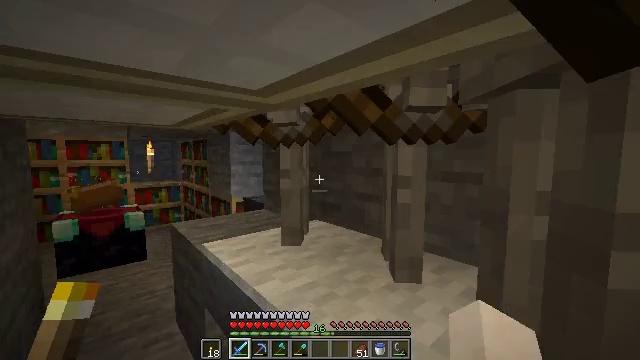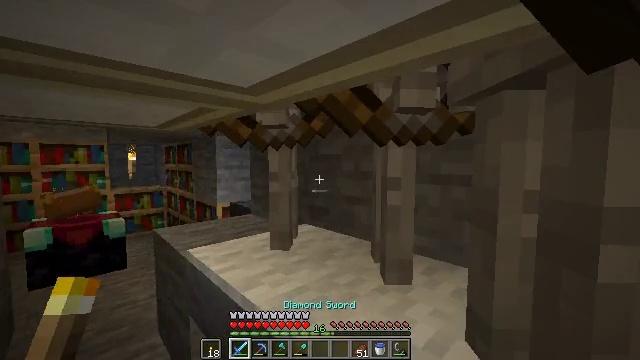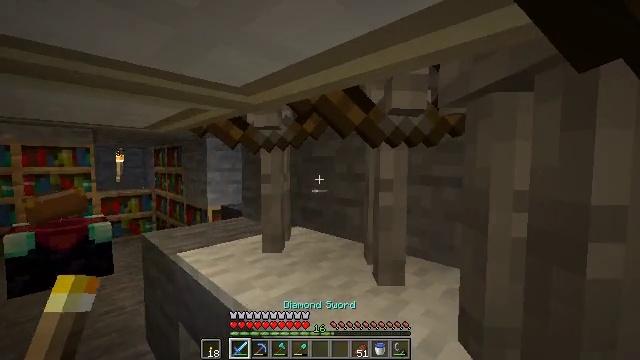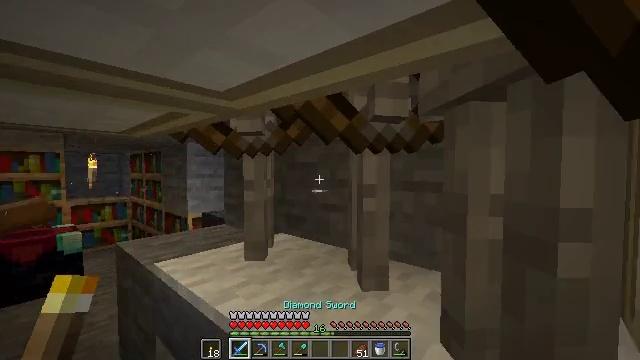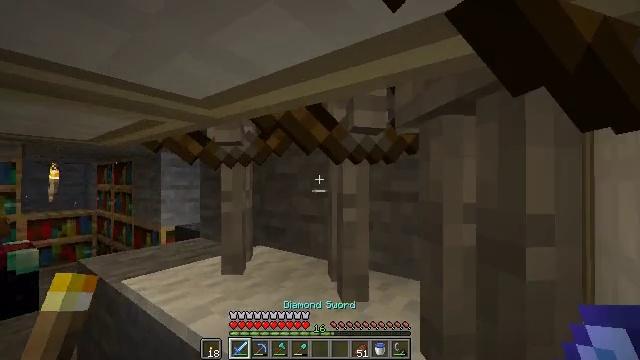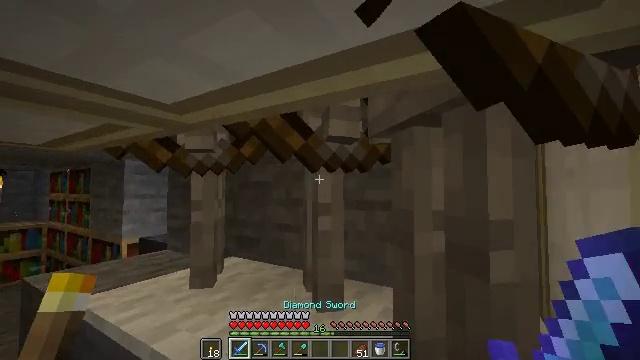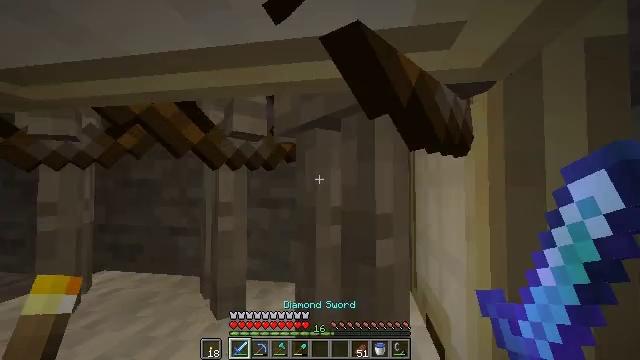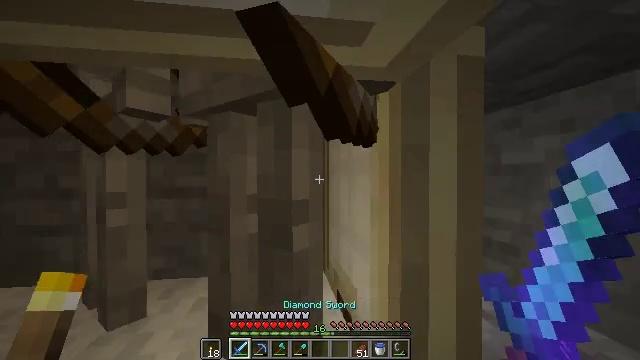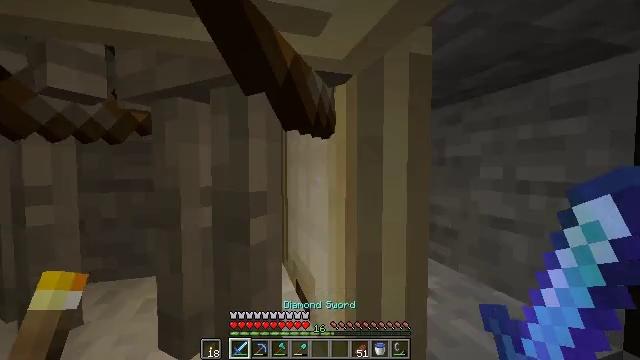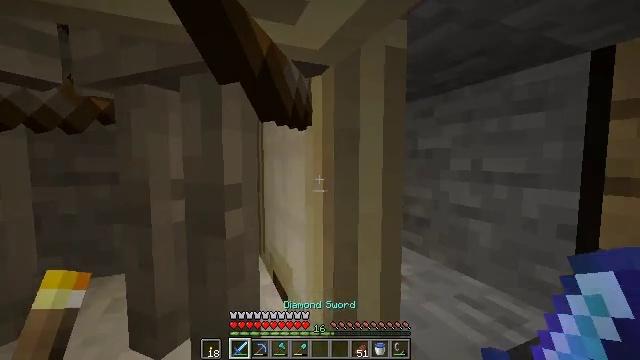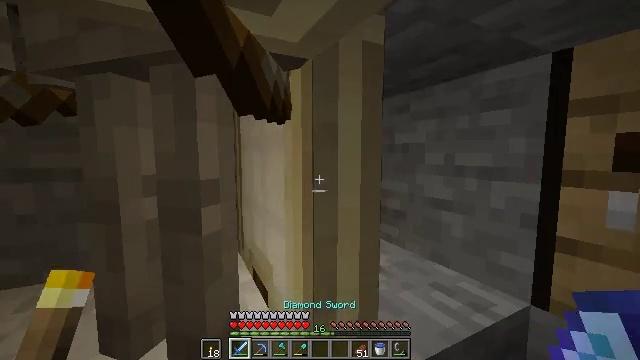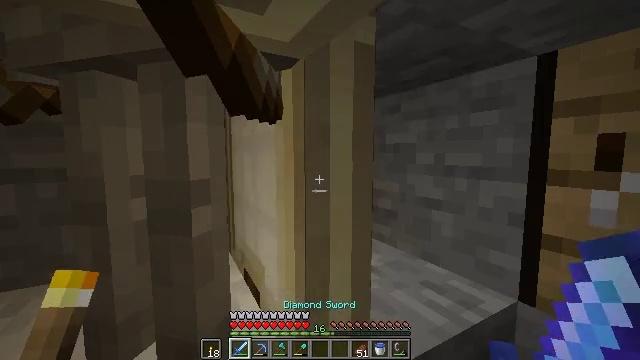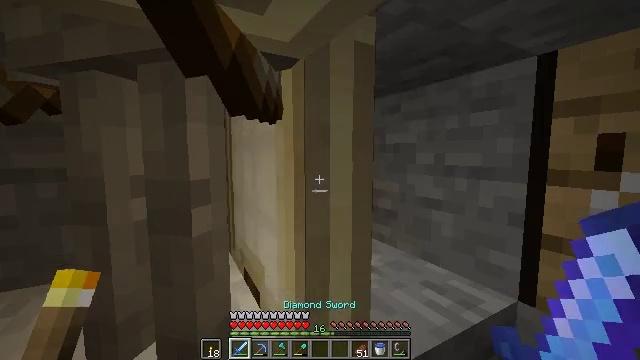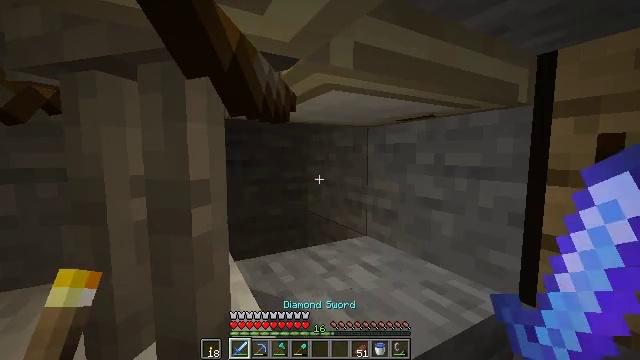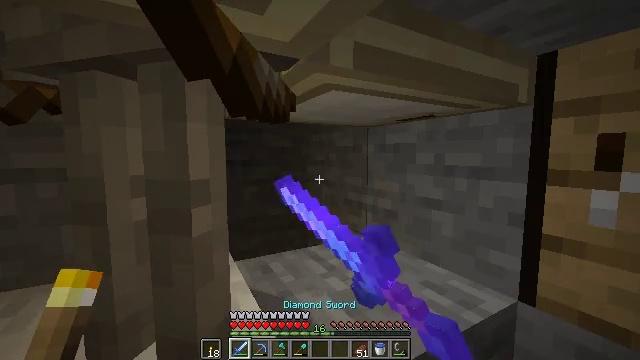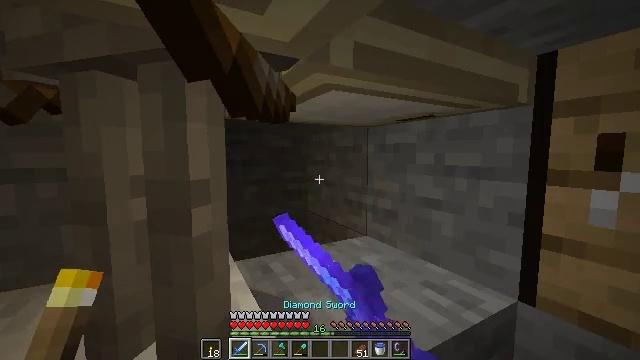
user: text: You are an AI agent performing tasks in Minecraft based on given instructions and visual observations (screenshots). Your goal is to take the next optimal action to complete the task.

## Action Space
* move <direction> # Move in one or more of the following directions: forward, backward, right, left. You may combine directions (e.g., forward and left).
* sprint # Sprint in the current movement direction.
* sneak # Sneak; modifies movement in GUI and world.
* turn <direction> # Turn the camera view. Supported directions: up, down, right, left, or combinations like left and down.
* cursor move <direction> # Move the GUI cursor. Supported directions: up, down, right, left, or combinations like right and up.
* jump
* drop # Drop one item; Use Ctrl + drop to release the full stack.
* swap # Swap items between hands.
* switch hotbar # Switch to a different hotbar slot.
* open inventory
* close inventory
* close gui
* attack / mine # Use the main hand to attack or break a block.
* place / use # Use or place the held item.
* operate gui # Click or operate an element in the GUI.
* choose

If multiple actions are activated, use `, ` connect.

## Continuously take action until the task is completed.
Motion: motion action
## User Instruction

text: Attack the birch trapdoor to gather it.
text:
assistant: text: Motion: turn right and up, switch to hotbar 1
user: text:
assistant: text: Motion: turn right, switch to hotbar 1
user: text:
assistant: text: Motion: turn right and up
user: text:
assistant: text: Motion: turn right and up
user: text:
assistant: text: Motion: turn right and up
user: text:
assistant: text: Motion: turn right
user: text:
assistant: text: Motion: turn right and down
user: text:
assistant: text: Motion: turn right and down
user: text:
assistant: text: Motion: turn right and down
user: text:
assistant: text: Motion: turn right and down
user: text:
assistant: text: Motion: turn right
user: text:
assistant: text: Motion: no_op
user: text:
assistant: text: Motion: use / place
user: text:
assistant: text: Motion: use / place
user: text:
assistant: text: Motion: use / place
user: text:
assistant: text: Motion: no_op
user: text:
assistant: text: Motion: no_op
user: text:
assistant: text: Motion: no_op
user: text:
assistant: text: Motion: move right, turn left
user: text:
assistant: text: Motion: move right, turn left and up
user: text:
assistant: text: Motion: move right, turn left and up
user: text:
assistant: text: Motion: move right, turn left
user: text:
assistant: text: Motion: move right, turn left
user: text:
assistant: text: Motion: move right, turn left
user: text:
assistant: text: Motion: turn left
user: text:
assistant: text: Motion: turn left and up
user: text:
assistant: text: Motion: turn left and up
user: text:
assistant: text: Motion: turn left and up
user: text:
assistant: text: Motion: no_op
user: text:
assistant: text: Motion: no_op